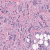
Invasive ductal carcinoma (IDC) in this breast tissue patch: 1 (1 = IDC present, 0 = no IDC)